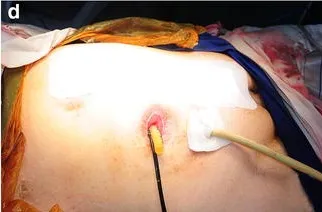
Segmental ureteroileal conduit resection procedures. D. Drainage catheters were placed in the lower abdomen and stoma.
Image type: medical_photograph (other_medical_photograph)